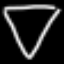
Label: diamond